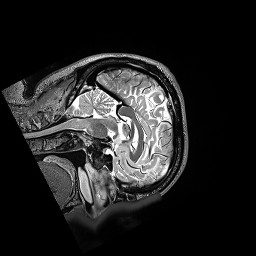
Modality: T2w
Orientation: sagittal
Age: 47
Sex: female